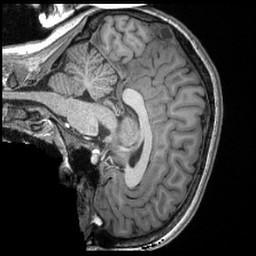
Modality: T1w
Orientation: sagittal